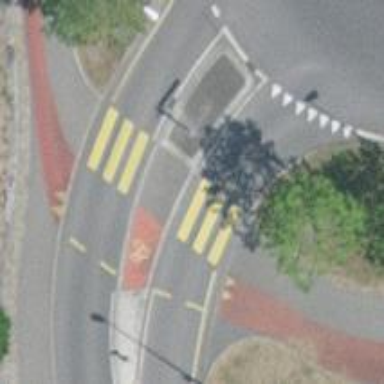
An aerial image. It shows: Pedestrian crossing with zebra markings on footway.